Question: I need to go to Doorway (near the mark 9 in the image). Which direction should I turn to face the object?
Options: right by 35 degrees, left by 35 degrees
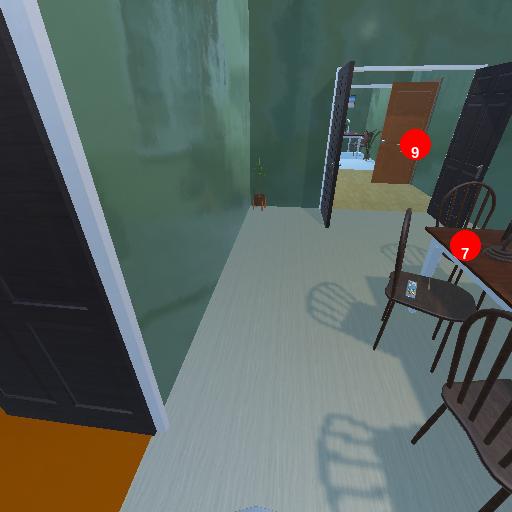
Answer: right by 35 degrees